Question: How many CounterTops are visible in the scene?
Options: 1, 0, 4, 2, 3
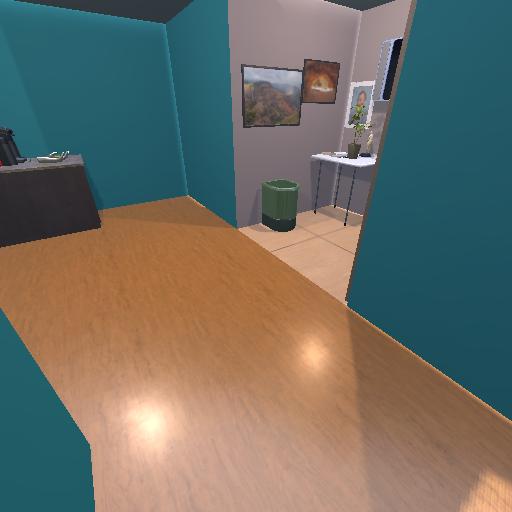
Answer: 1